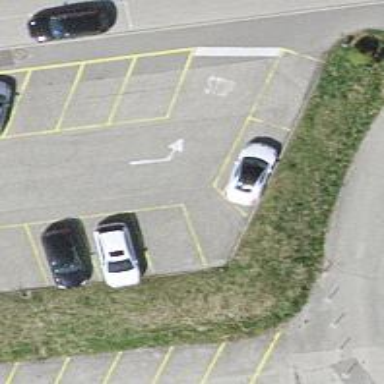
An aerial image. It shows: Parking aisle designated as service road.